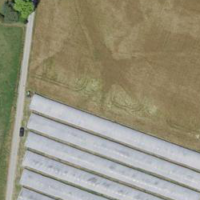
EUNIS habitat code: 52
Species observed at this site:
Malus sylvestris